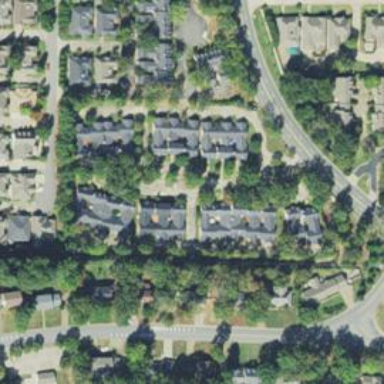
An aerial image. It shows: Residential road.